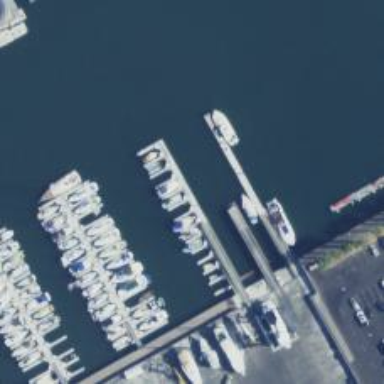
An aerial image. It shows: Man-made pier.